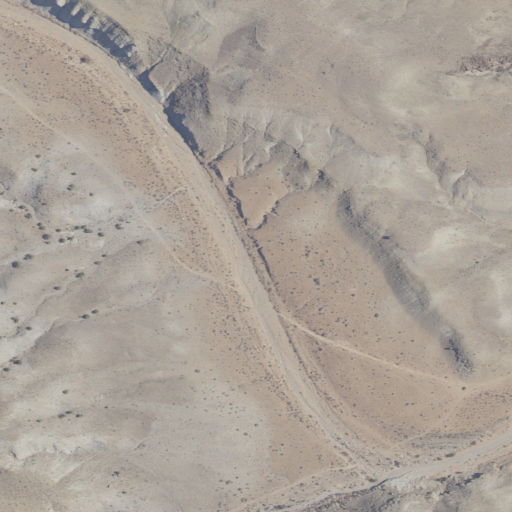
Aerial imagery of valley in Utah named Neversweat Wash containing shrub, grassland, and barren land